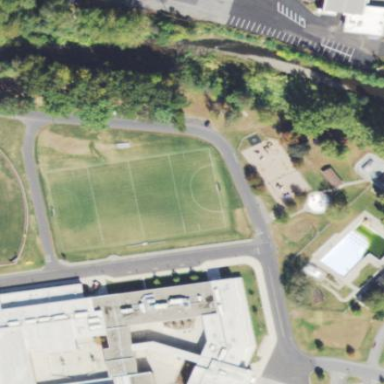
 used for leisure and sports activities."